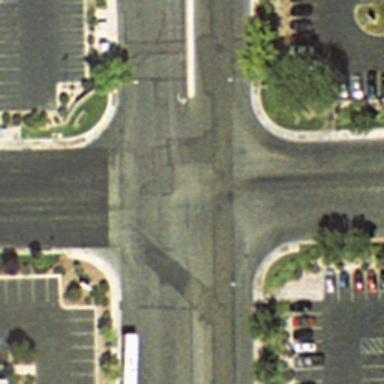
An intersection with a few cars on the road .